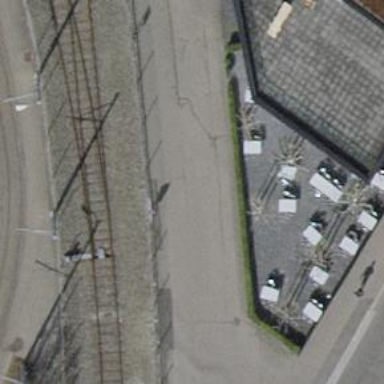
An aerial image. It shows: Chain link fence.